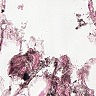
Metastatic tissue present: no